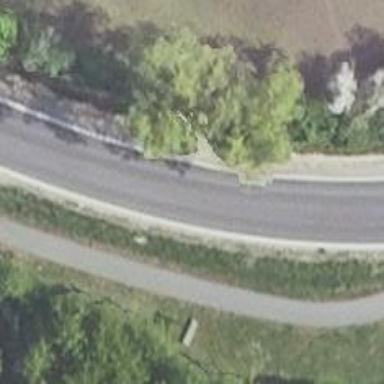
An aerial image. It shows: Secondary road with asphalt surface.